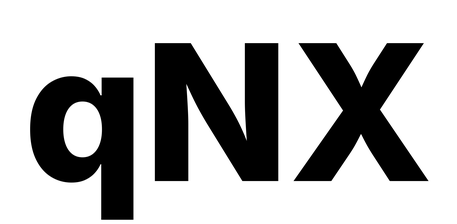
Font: Inter_ExtraBold